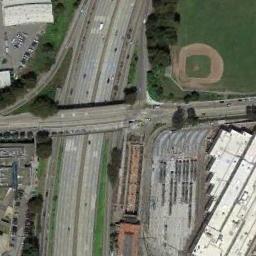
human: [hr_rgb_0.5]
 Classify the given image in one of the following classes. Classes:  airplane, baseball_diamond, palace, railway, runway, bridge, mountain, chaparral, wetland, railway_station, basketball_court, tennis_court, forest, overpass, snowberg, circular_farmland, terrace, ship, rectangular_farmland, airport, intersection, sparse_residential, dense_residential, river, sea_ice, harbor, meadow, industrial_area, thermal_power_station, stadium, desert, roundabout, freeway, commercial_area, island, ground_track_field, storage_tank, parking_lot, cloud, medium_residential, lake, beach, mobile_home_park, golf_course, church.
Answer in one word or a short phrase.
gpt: baseball_diamond